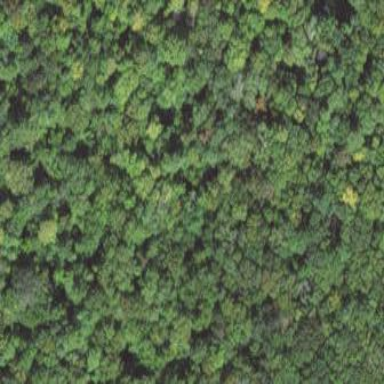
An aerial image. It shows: Mixed leaf woodland.